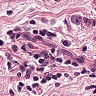
Metastatic tissue present: yes